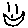
Label: smiley face